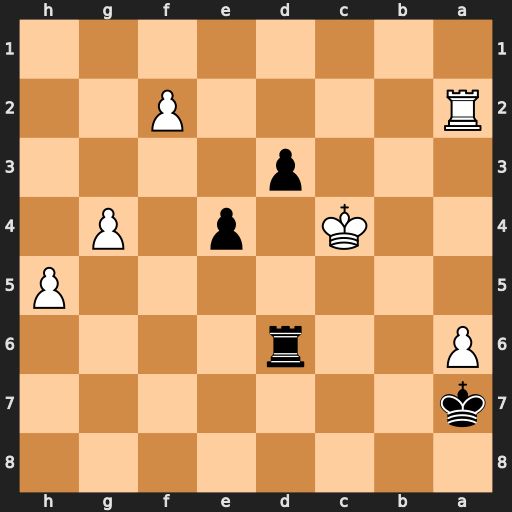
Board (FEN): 8/k7/P2r4/7P/2K1p1P1/3p4/R4P2/8
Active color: b
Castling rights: -
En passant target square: -
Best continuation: d2 Rxd2 Rxd2 h6 e3 fxe3 Rg2 e4 Rxg4 Kd5 Kxa6 e5 Kb7